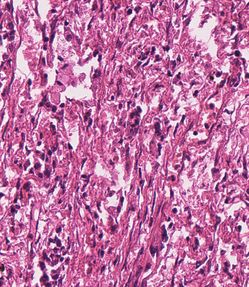
Tumor epithelial tissue: no
Tumor-associated stroma tissue: yes
Normal tissue: no